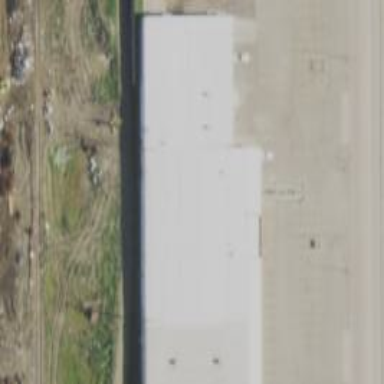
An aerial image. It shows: Agrarian shop located within building.